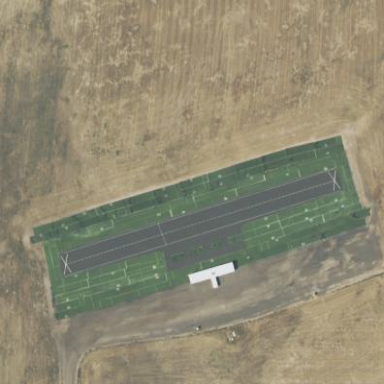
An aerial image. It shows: Asphalt pitch designed for model aerodrome sport activities.